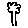
Label: tree